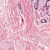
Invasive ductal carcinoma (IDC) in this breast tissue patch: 0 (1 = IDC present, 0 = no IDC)